Question: Differentiate networks?
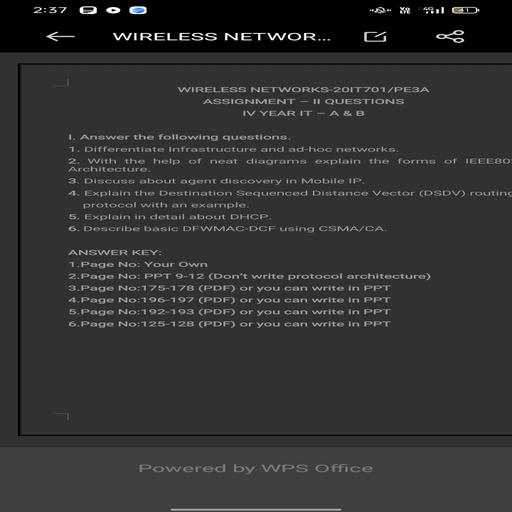
Answer: Infrastructure, ad-hoc